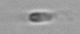
Label: flagellate_morphotype3